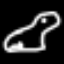
Label: frog